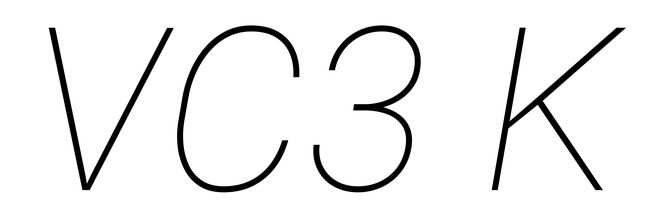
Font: Roboto-Italic_Thin_Italic